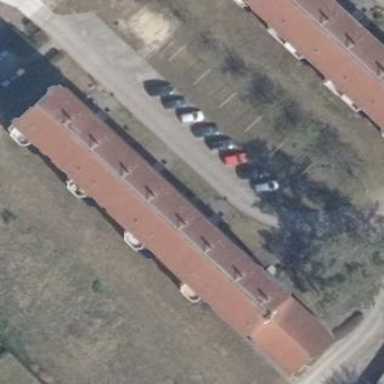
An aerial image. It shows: Residential building with red gabled roof.